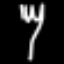
Label: fork